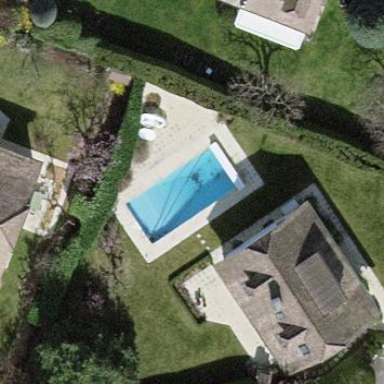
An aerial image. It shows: Swimming pool located in leisure land.